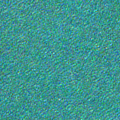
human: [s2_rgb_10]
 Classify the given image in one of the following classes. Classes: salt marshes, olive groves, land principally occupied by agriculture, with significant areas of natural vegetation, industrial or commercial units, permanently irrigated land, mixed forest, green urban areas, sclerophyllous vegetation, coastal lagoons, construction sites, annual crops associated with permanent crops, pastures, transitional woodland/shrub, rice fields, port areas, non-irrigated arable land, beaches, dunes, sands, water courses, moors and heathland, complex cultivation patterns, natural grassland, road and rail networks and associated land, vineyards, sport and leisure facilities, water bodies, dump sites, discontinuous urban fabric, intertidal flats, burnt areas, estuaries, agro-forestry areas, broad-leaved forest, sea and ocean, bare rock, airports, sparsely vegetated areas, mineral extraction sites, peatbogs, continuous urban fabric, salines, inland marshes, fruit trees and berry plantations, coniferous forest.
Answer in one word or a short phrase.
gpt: sea and ocean